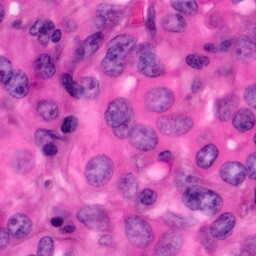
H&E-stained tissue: Pancreatic